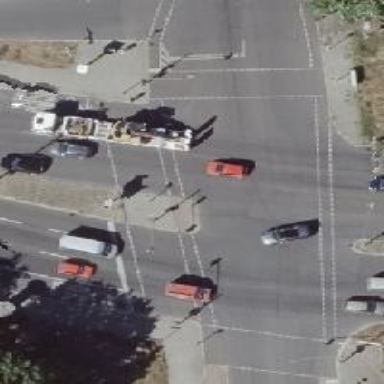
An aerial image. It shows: Road crossing with traffic signals.